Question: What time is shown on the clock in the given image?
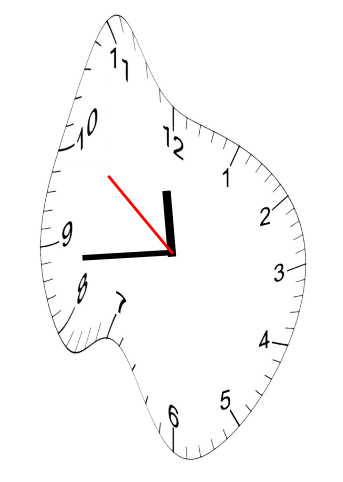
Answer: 11:43:51